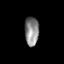
Tissue: prostate
Cell type: T cells
Senescence score: 0.707
Nuclear area (px): 407
Mean DAPI intensity: 133.924